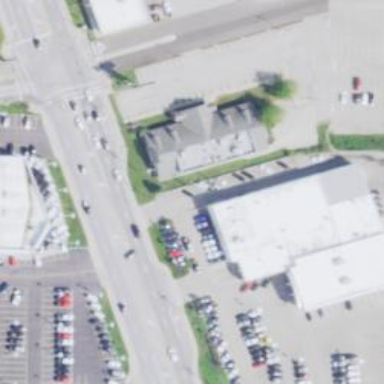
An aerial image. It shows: Building housing car shop.